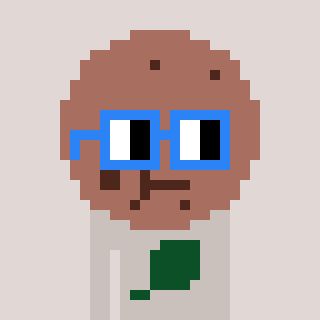
a pixel art character with square blue glasses, a cookie-shaped head and a foggrey-colored body on a warm background